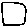
Label: square